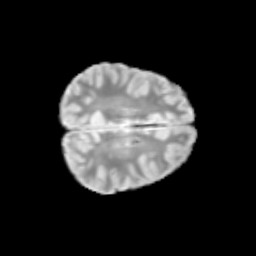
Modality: T2w
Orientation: axial
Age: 11
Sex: male
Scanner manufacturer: siemens
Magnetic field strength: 3 T
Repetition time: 3.8 s
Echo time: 0.07 s